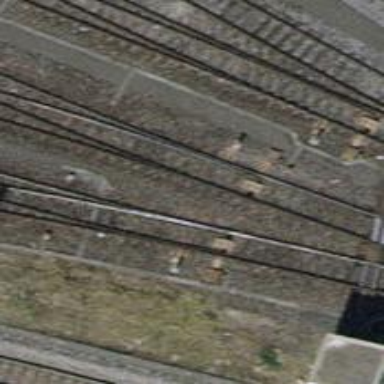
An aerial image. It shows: Railway switch.